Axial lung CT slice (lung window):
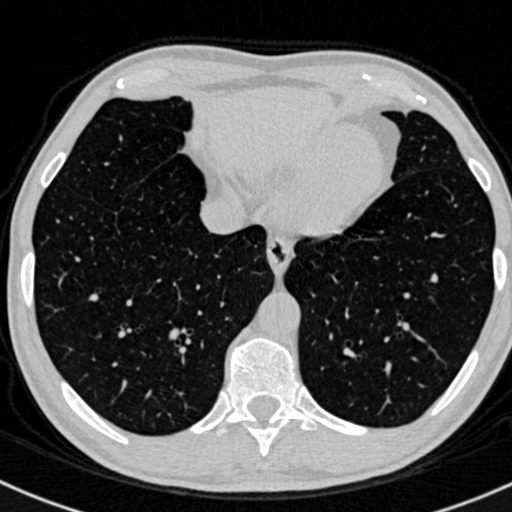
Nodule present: no